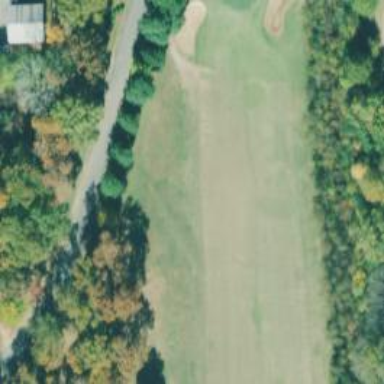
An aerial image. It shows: Golf hole.